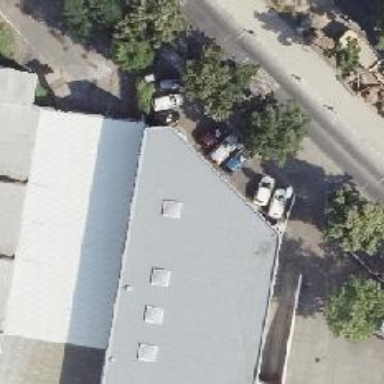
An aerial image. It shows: Retail building.